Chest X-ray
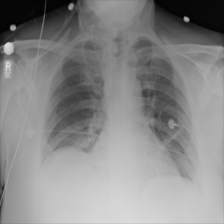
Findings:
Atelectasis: positive
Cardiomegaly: negative
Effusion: negative
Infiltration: negative
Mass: negative
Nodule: negative
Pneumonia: negative
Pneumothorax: negative
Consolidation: negative
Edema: negative
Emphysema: negative
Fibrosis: negative
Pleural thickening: negative
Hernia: negative